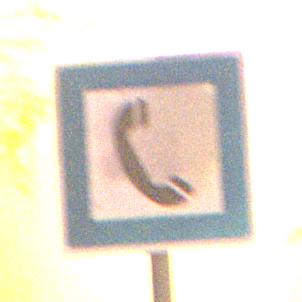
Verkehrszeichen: Fernsprecher
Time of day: Night
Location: Outdoor (Nature)
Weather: Clear
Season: NotSpecified
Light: Natural